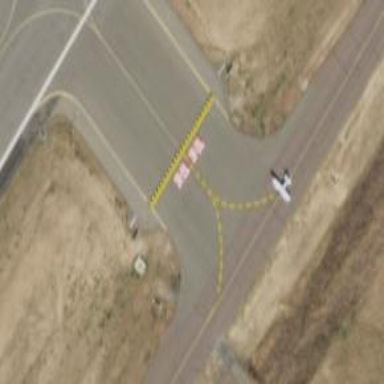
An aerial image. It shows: Image of taxiway at airport.